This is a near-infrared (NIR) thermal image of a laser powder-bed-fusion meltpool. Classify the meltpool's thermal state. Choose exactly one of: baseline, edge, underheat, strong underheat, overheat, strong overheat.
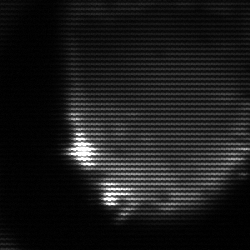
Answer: edge